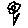
Label: flower